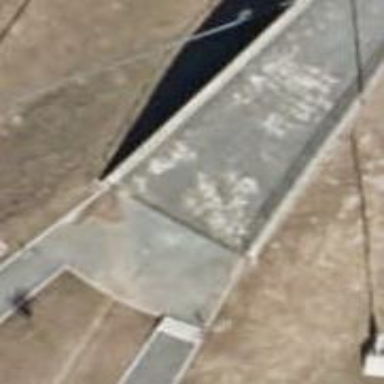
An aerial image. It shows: Pedestrian bridge with asphalt surface.